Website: crate-barrel
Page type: order-returns
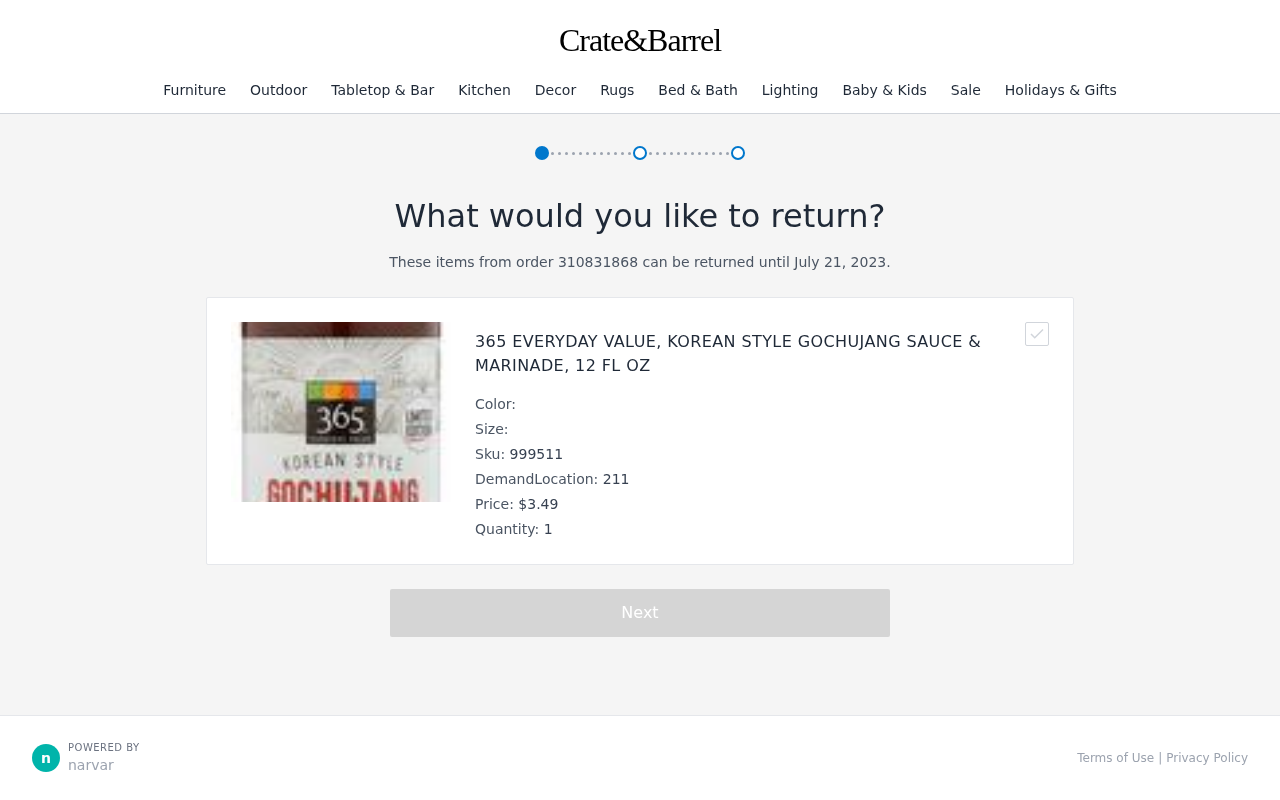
Product elements: key: PRODUCT1_NAME
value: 365 Everyday Value, Korean Style Gochujang Sauce & Marinade, 12 fl oz
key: PRODUCT1_PRICE
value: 3.49
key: PRODUCT1_QUANTITY
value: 1
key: PRODUCT1_SKU
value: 999511
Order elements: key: ORDER_ID
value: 310831868
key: ORDER_RETURN_BY_DATE
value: July 21, 2023
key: ORDER_DEMAND_LOCATION
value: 211